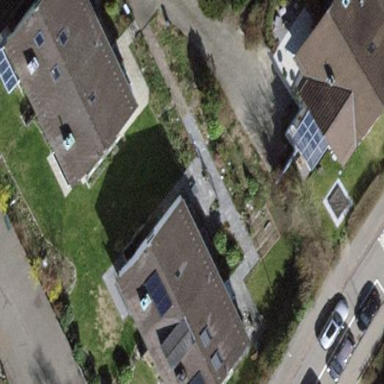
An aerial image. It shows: Building with tile roof.